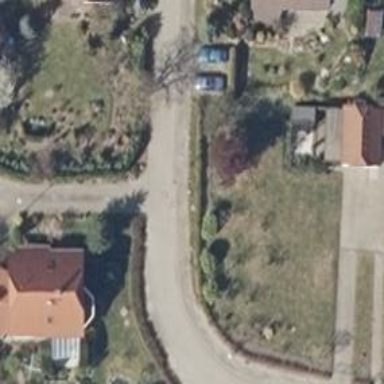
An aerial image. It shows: Residential road.